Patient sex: M
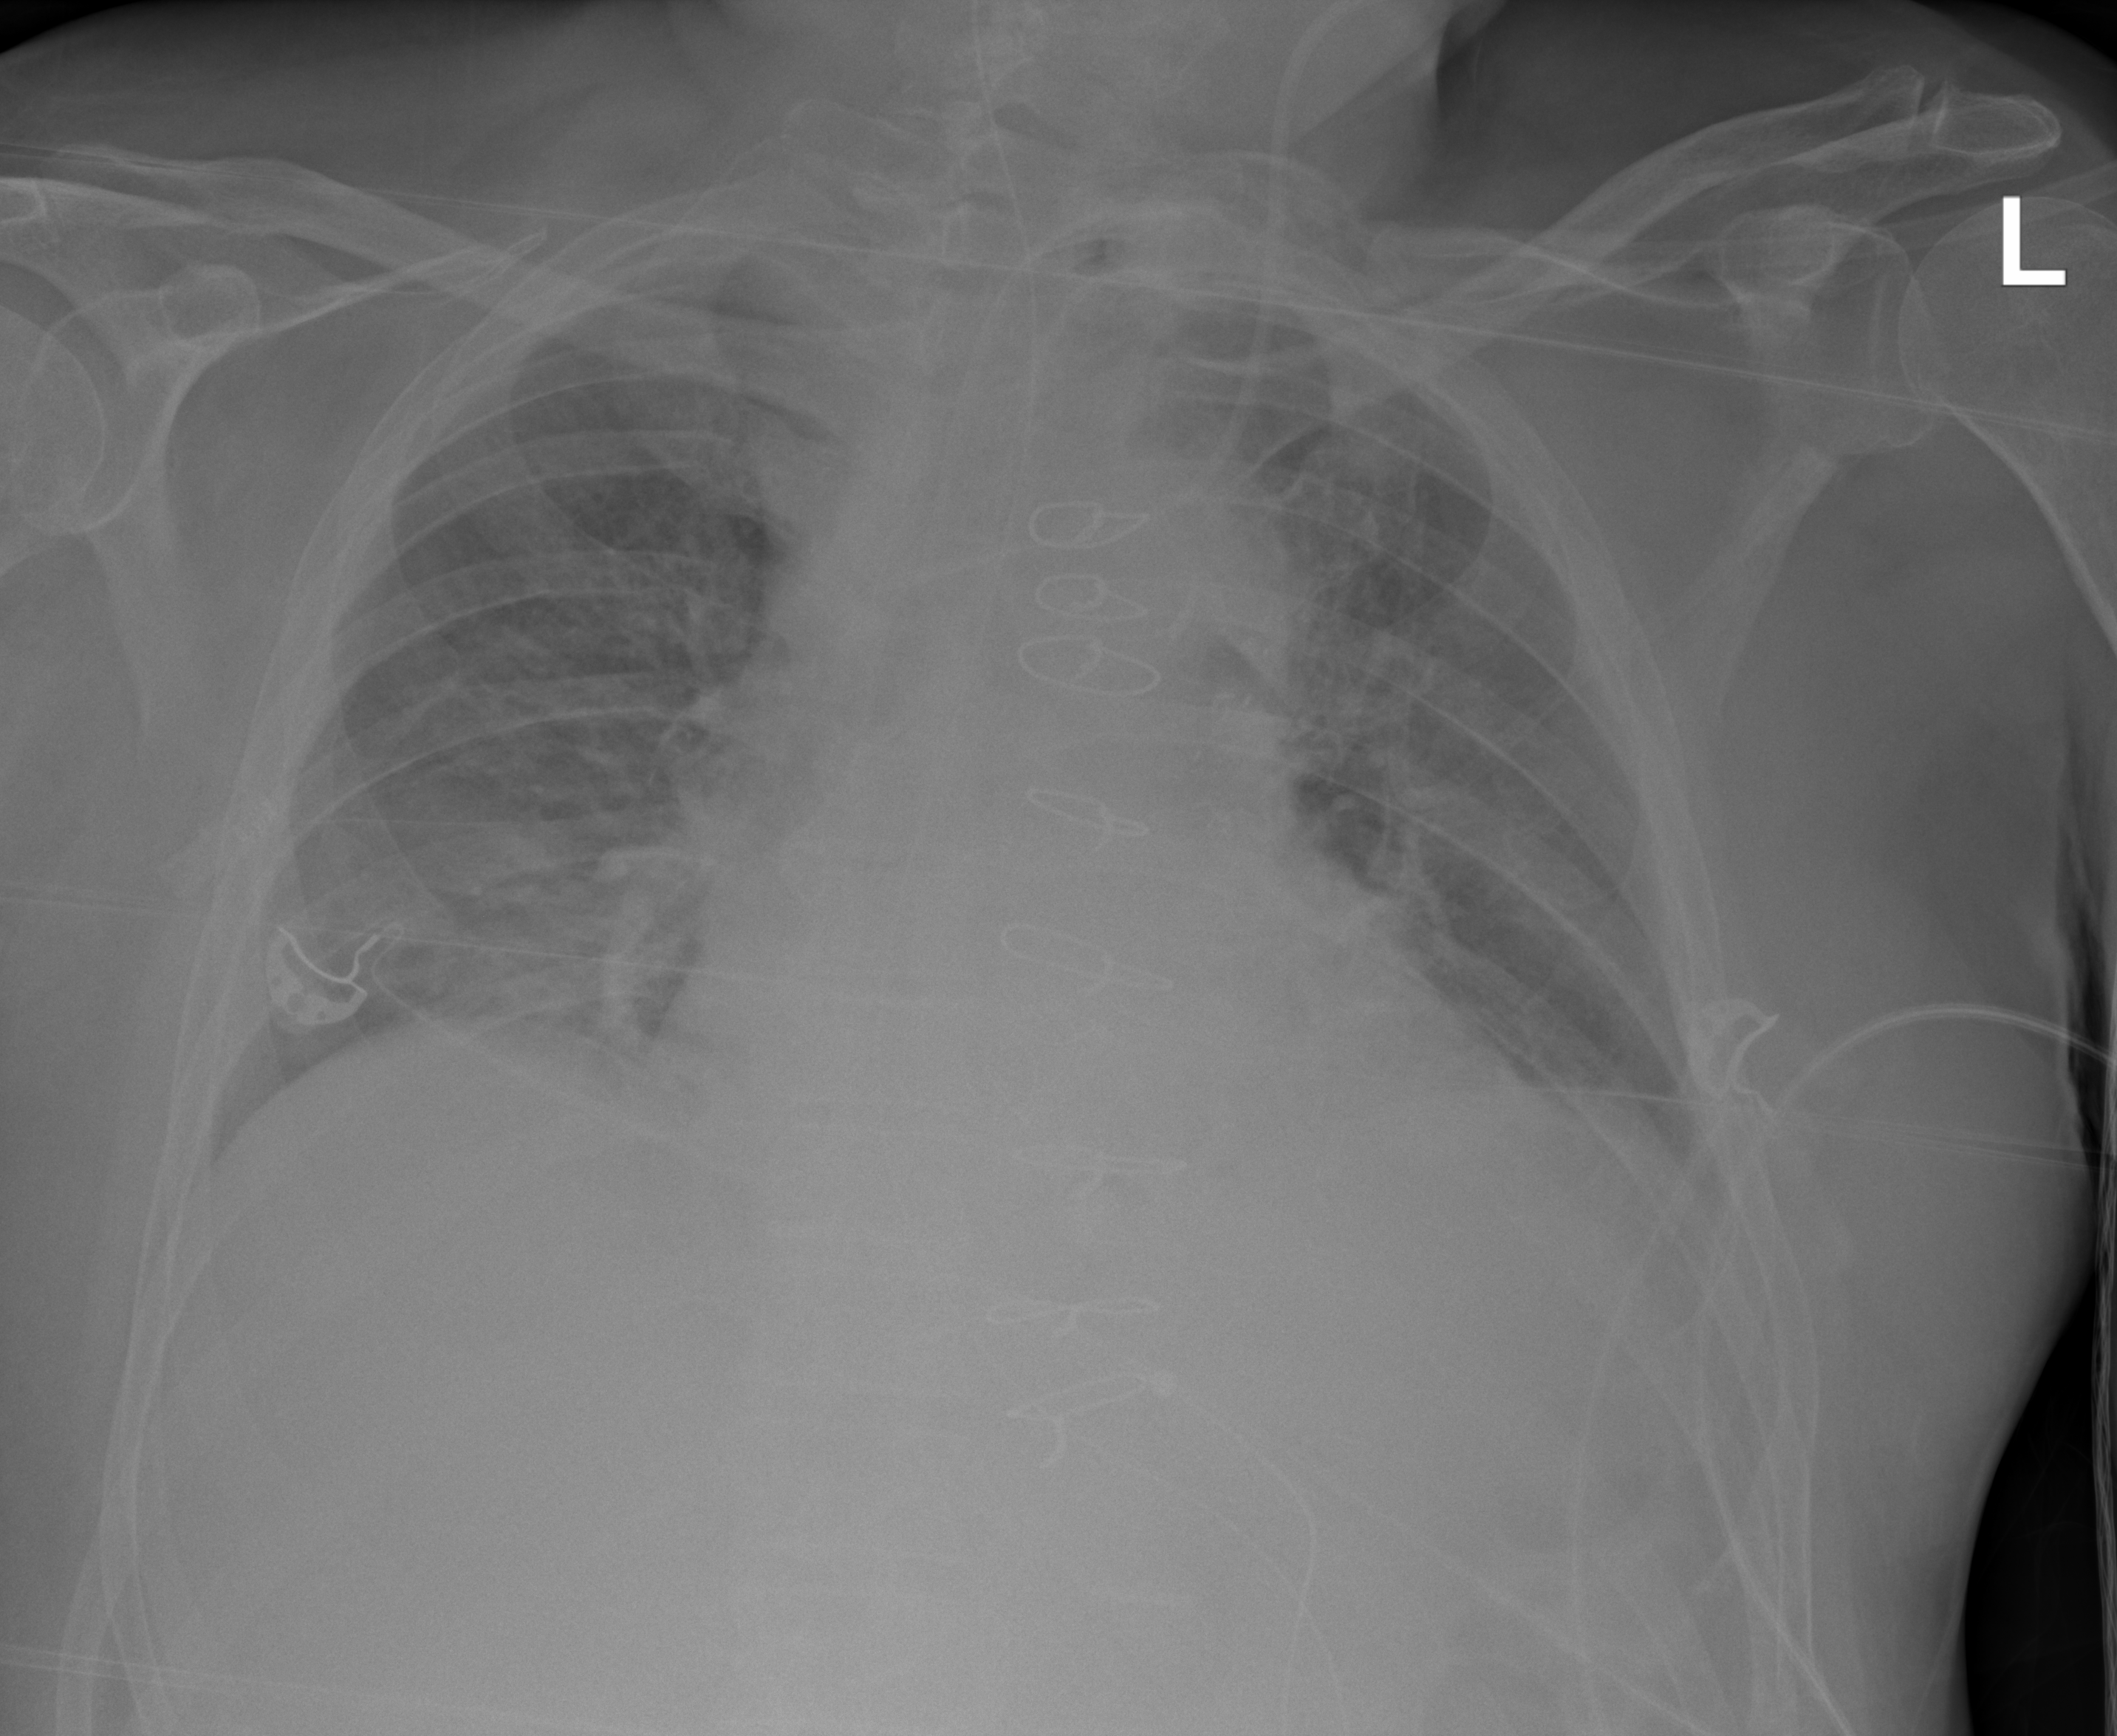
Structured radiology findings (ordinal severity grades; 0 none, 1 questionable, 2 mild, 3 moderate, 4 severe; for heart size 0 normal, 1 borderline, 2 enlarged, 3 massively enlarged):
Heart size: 2
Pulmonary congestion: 2
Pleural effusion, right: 0
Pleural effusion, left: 2
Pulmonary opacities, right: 2
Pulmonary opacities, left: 2
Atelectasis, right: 2
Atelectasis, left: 2